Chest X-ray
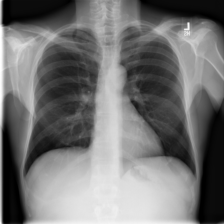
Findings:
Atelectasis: negative
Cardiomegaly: negative
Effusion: negative
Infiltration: negative
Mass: negative
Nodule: negative
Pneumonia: negative
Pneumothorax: negative
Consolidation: negative
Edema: negative
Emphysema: negative
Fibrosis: negative
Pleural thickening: negative
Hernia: negative